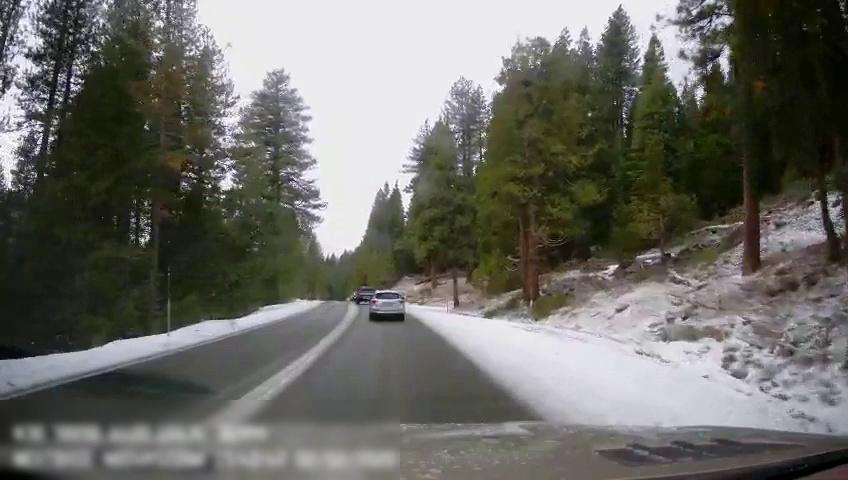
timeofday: Day
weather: Snowy
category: Drivable Space
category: Vehicles | Truck
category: Vehicles | SUV
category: Lanes | Opposite Lane